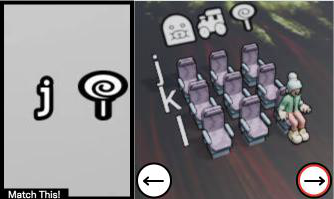
Task: seats
Answer: no